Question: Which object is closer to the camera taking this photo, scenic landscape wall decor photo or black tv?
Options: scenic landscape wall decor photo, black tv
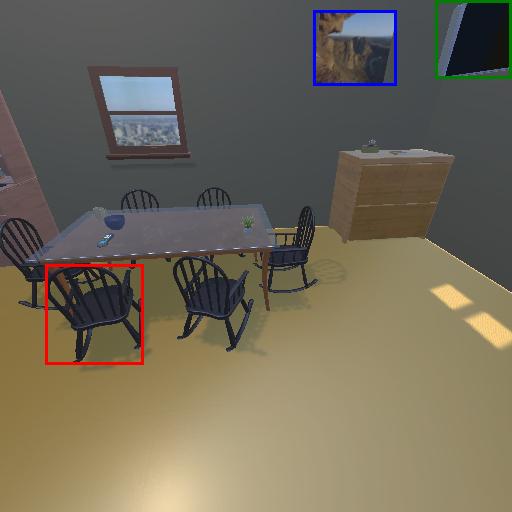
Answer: scenic landscape wall decor photo